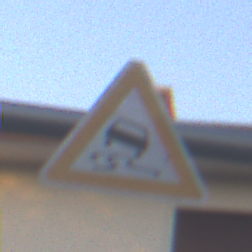
Verkehrszeichen: SchleuderOderRutschgefahr
Umgebung: Outdoor, Urban
Tageszeit: SunriseSunset
Wetter: Clear
Licht: Natural
Jahreszeit: NotSpecified
Kontrast: LowContrast